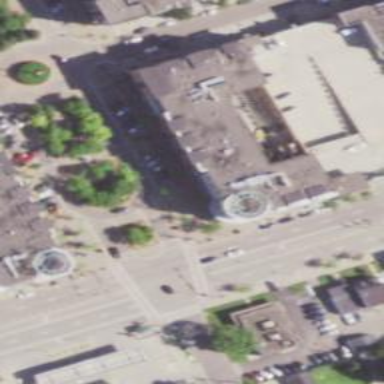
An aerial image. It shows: Multi-storey parking building.